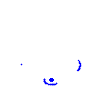
Particle: kaon